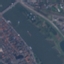
Land use / land cover class: River